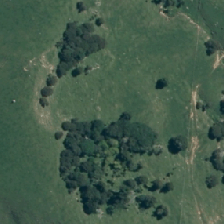
Land cover: broadleaved_indigenous_hardwood